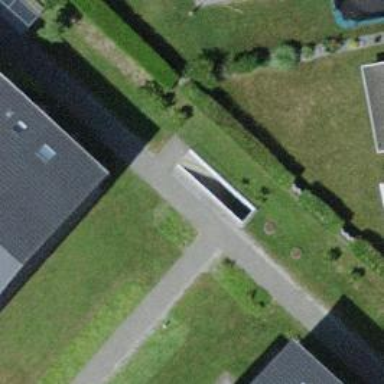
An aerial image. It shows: Paved footway.